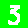
Digit: 3